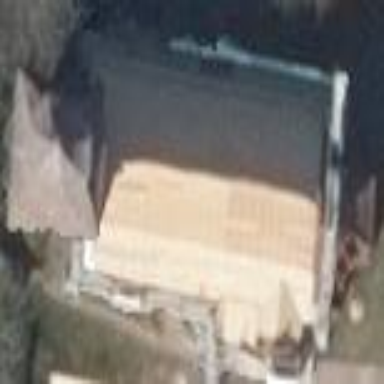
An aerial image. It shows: Beautiful church building.